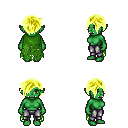
a pixel art fantasy rpg character, female body template, orc, green skin, green tattered cape, metal pants, gold pixie cut hairstyle, four views (front, back, left, right), 2x2 character sprite sheet, small pixel art, hard edges, no anti-aliasing